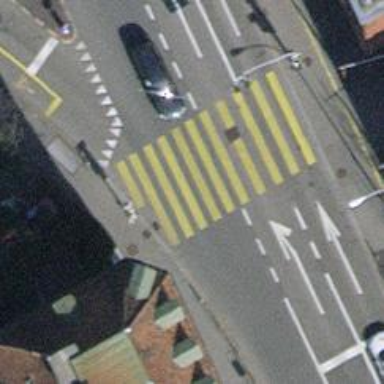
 there are traffic signals and zebra crossing."